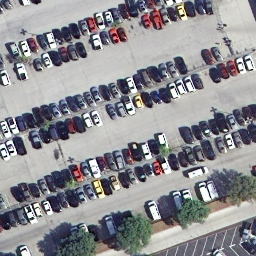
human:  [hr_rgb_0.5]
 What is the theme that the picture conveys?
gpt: parking lot